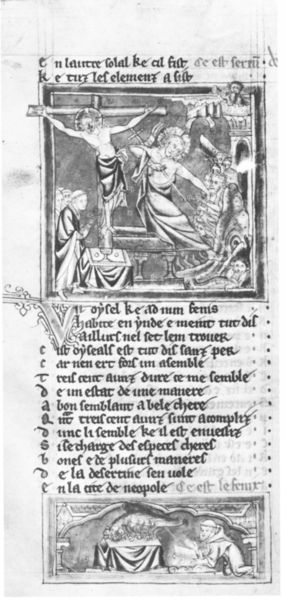
Titel: Bestiarium
Künstler: Guillaume le Clerc
Institution: Paris, Bibliothèque Nationale
Schlagwörter: gott, himmel, weiß, grau, schwarz, skizze, tuch, bibel, falten, turm, engel, schrift, französisch, faltenwurf, buch, kreuz, schwarz-weiß, stich, seite, illustration, text, buchstabe, buchstaben, initiale, gebet, entwurf, darstellung, pergament, heiligenschein, zahl, christus, jesus, kreuzigung, hölle, fabelwesen, mönch, hochkant, jünger, gekreuzigt, handschrift, erlöser, zeichung, tonsur, latein, italienisch, illustrationen, codex, auflistung, inhaltsverzeichnis, altfranzösisch